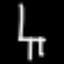
Label: chair